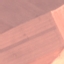
Land use / land cover class: AnnualCrop